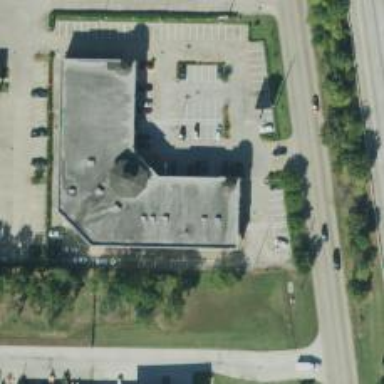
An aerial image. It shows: Pharmacy providing healthcare services.